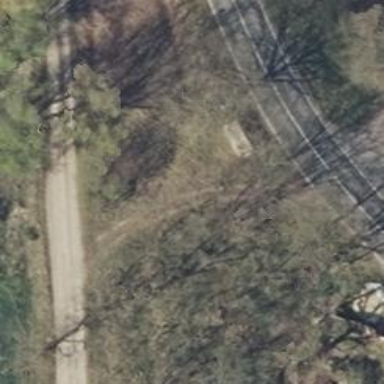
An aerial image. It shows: Dirt track road with grade 3 tracktype.